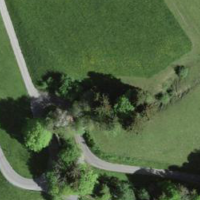
EUNIS habitat code: 24
Species observed at this site:
Lamium galeobdolon